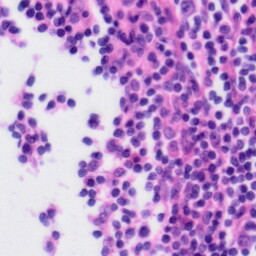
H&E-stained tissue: Tonsil